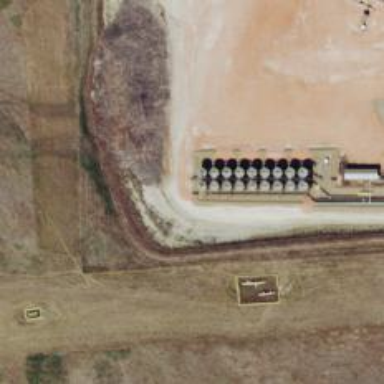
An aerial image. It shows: Storage tank that is man-made.